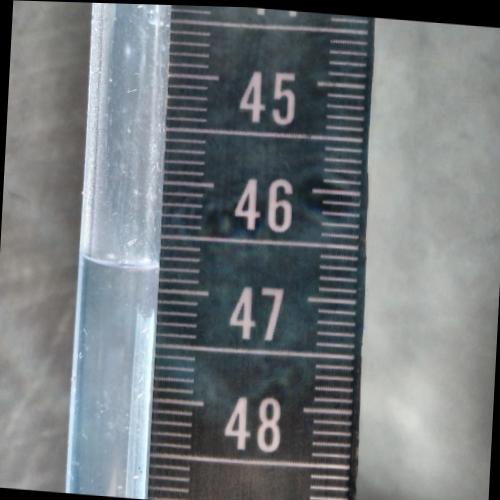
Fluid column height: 46.8 cm